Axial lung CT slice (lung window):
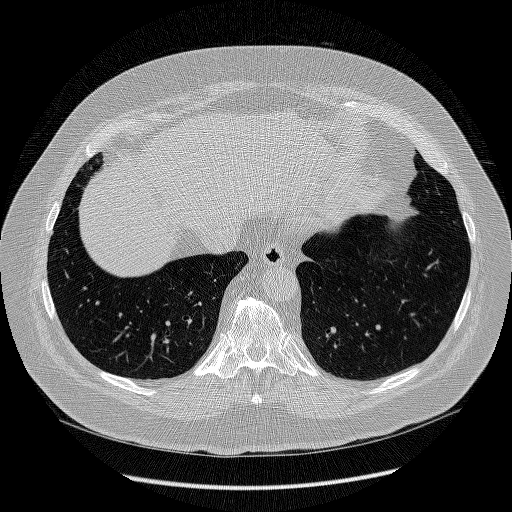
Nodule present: no